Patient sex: M
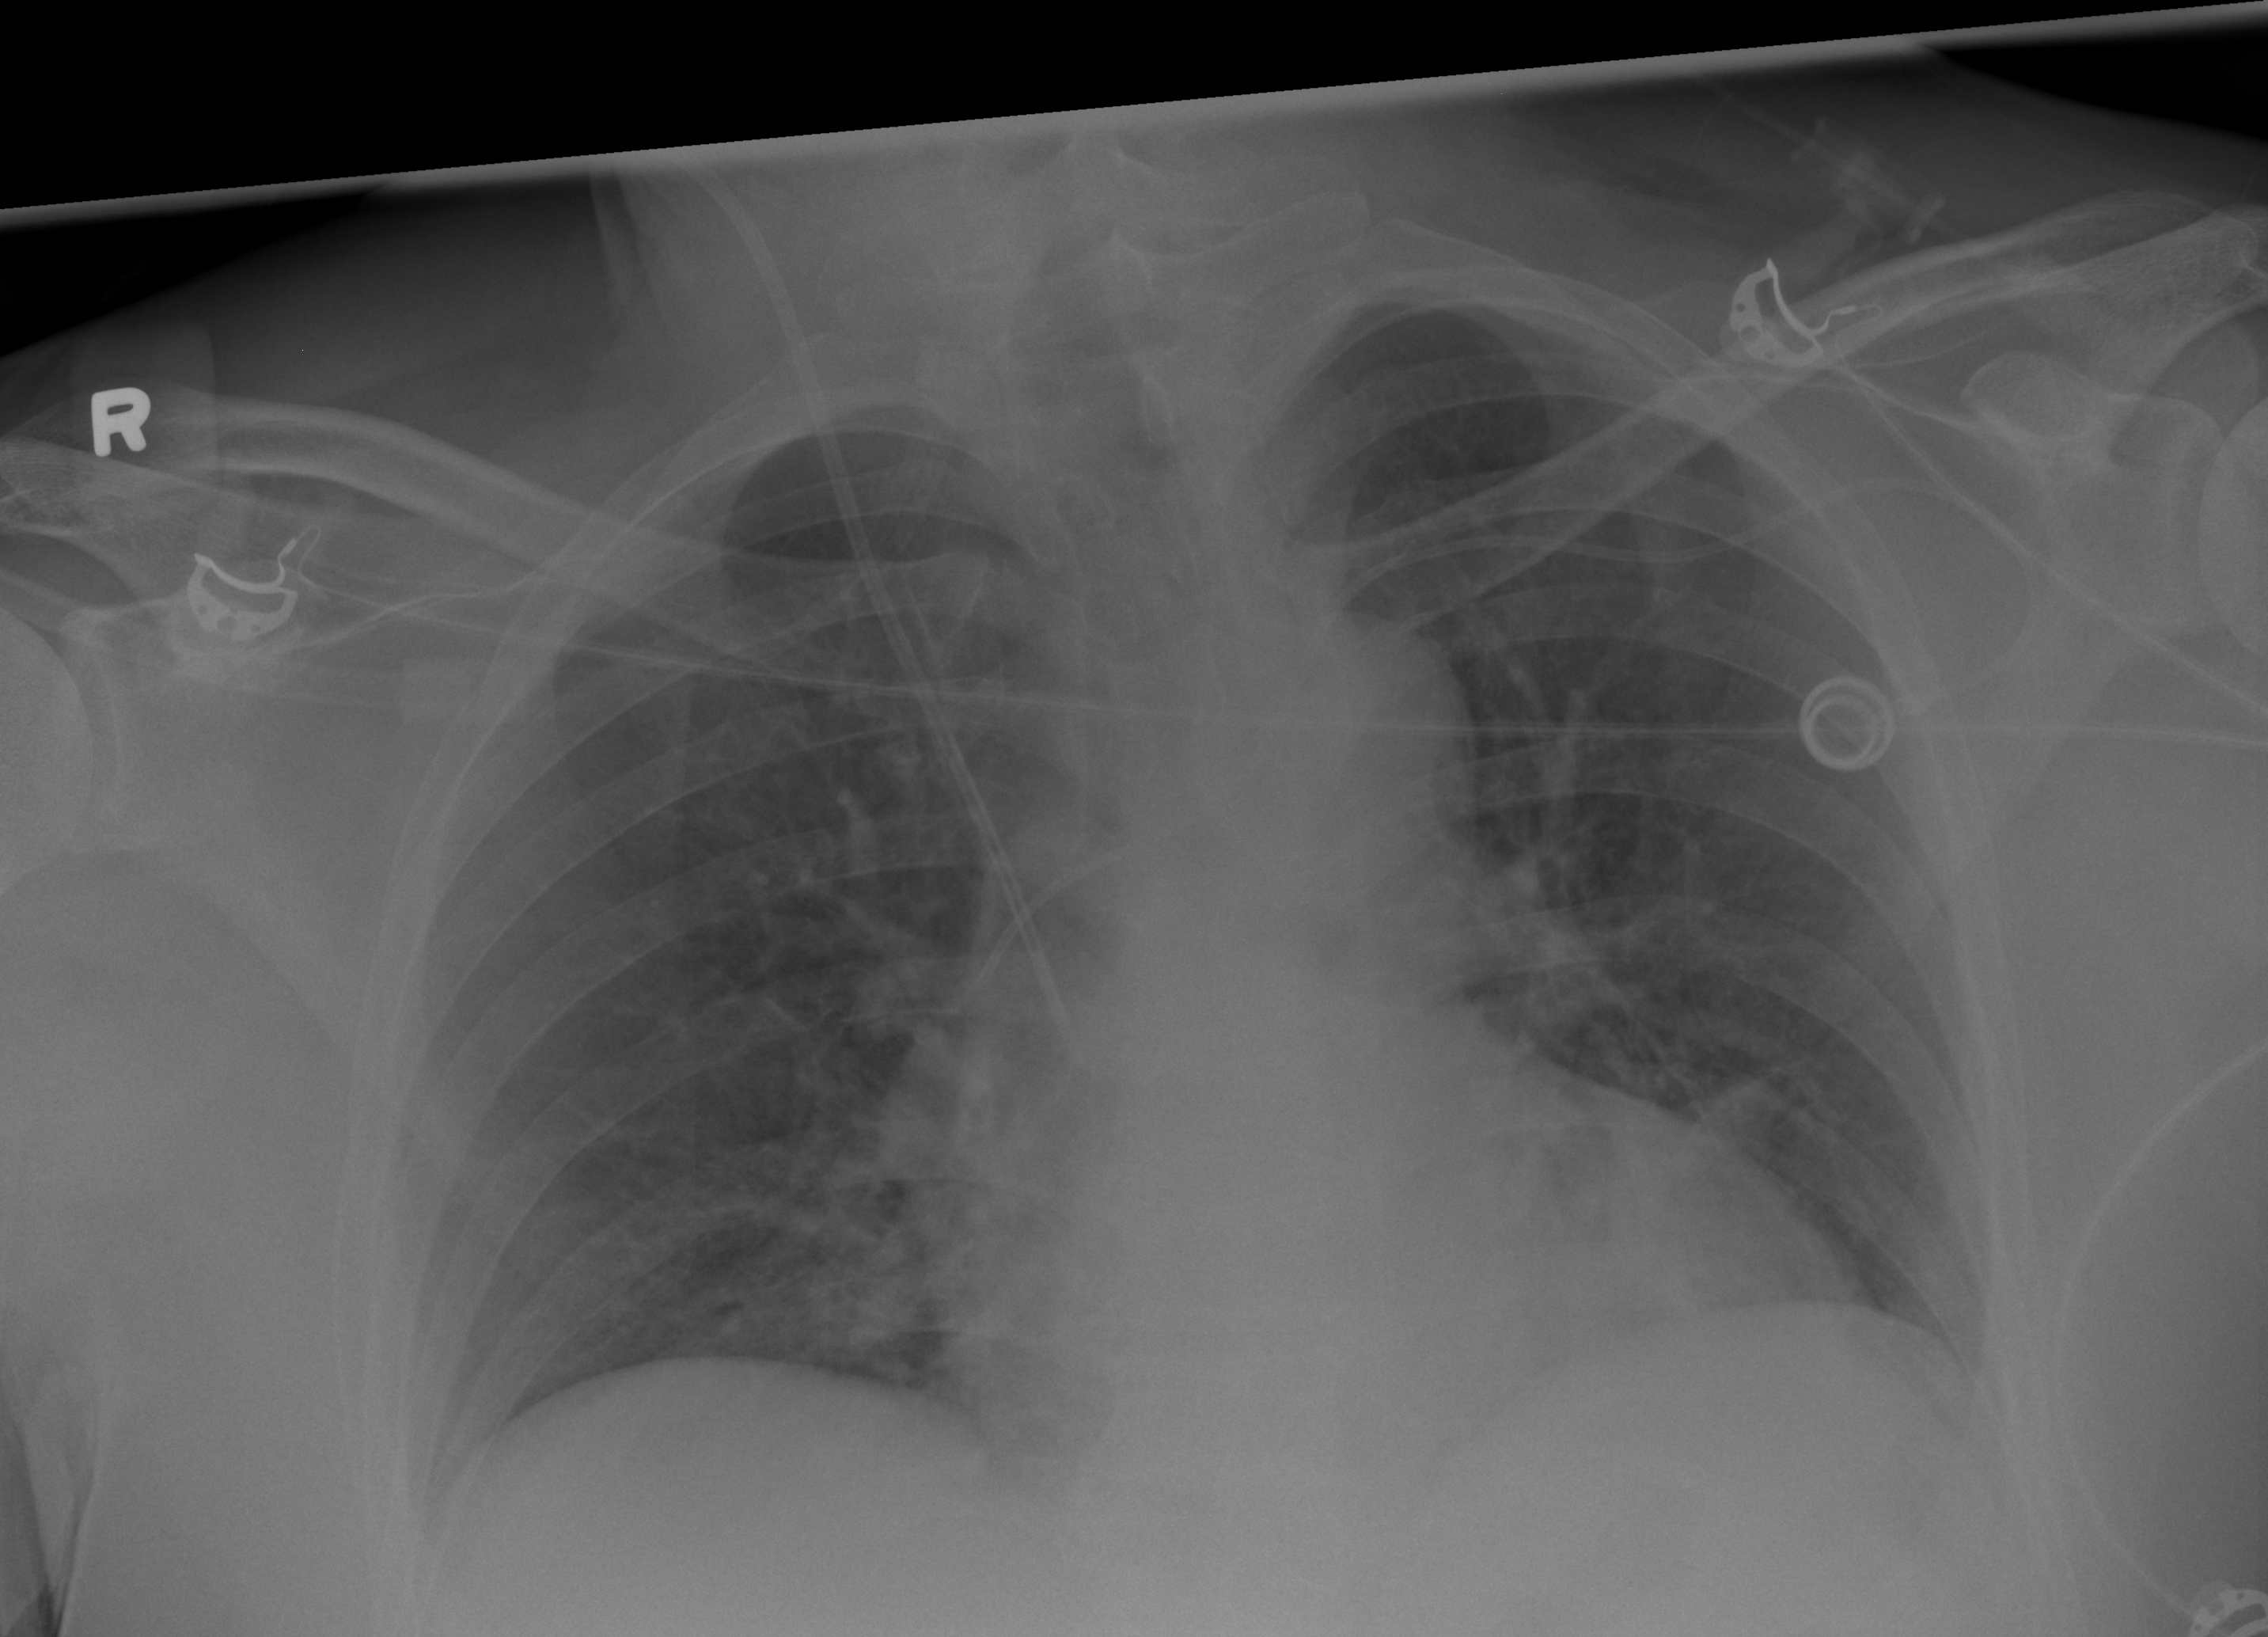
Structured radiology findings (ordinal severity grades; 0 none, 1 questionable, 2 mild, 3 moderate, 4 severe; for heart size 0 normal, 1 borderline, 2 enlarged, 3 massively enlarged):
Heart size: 2
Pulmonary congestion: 0
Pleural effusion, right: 0
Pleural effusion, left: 0
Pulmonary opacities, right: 0
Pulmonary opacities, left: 0
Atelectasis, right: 1
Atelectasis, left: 2